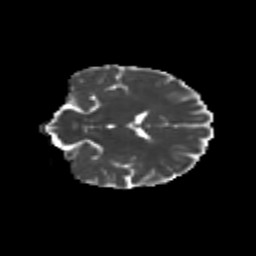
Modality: MD
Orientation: coronal
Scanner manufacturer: siemens
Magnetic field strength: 3 T
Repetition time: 9.2 s
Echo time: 0.084 s